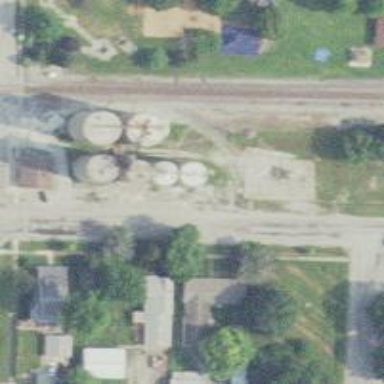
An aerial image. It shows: Silo.